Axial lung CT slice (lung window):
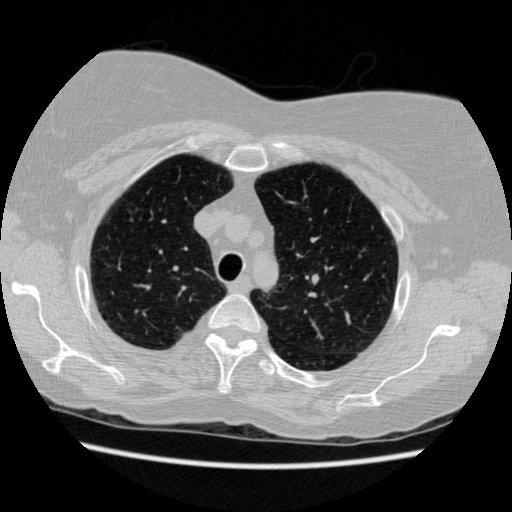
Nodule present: no